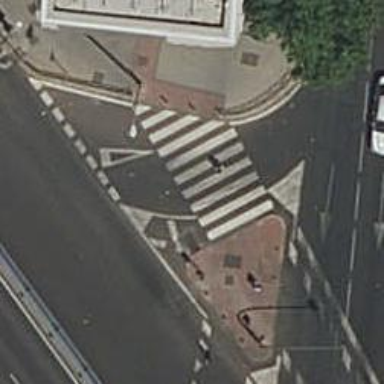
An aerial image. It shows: Road with traffic signals.